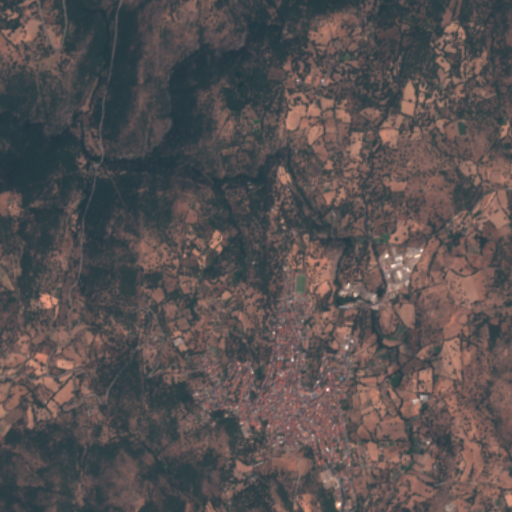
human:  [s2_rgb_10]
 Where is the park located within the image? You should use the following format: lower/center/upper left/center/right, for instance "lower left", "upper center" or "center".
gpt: The park is located in the lower center of the image.
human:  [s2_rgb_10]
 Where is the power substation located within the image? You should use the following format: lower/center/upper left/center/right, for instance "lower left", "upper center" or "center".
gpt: The power substation is located in the lower right of the image.
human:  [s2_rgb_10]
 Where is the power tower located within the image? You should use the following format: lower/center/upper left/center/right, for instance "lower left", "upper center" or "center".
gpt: The power tower is located in the lower right of the image.
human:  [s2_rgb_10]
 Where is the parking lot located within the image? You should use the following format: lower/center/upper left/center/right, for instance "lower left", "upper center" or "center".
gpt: There is no parking lot in the image.